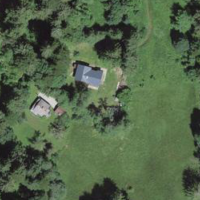
EUNIS habitat code: 43
Species observed at this site:
Sambucus racemosa